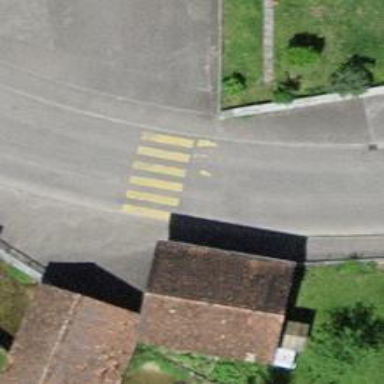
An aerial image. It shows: Bus stop along the road.